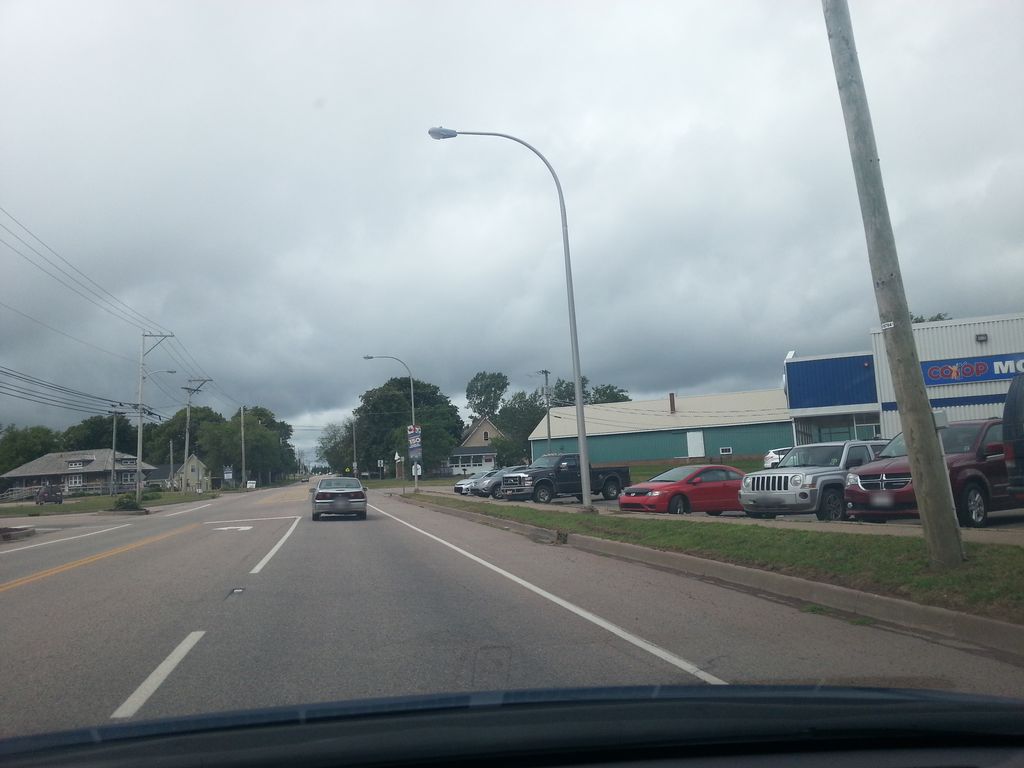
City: charlottetown